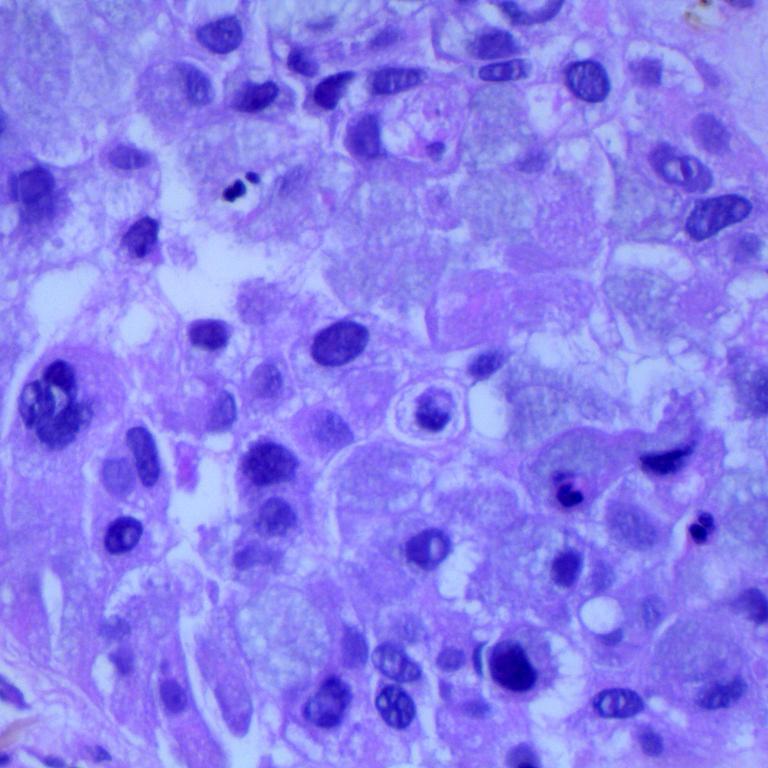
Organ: lung
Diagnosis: adenocarcinomas